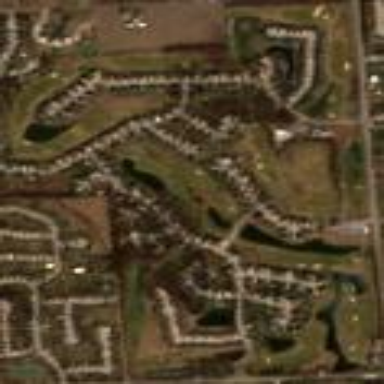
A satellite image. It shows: Golf course surrounded by greenery.